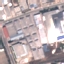
Land use / land cover: Industrial